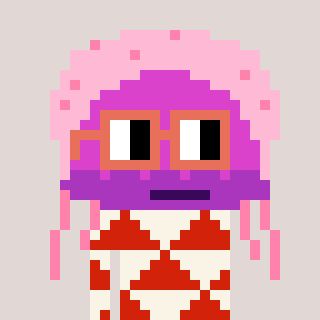
a pixel art character with square orange glasses, a jellyfish-shaped head and a red-colored body on a warm background